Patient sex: M
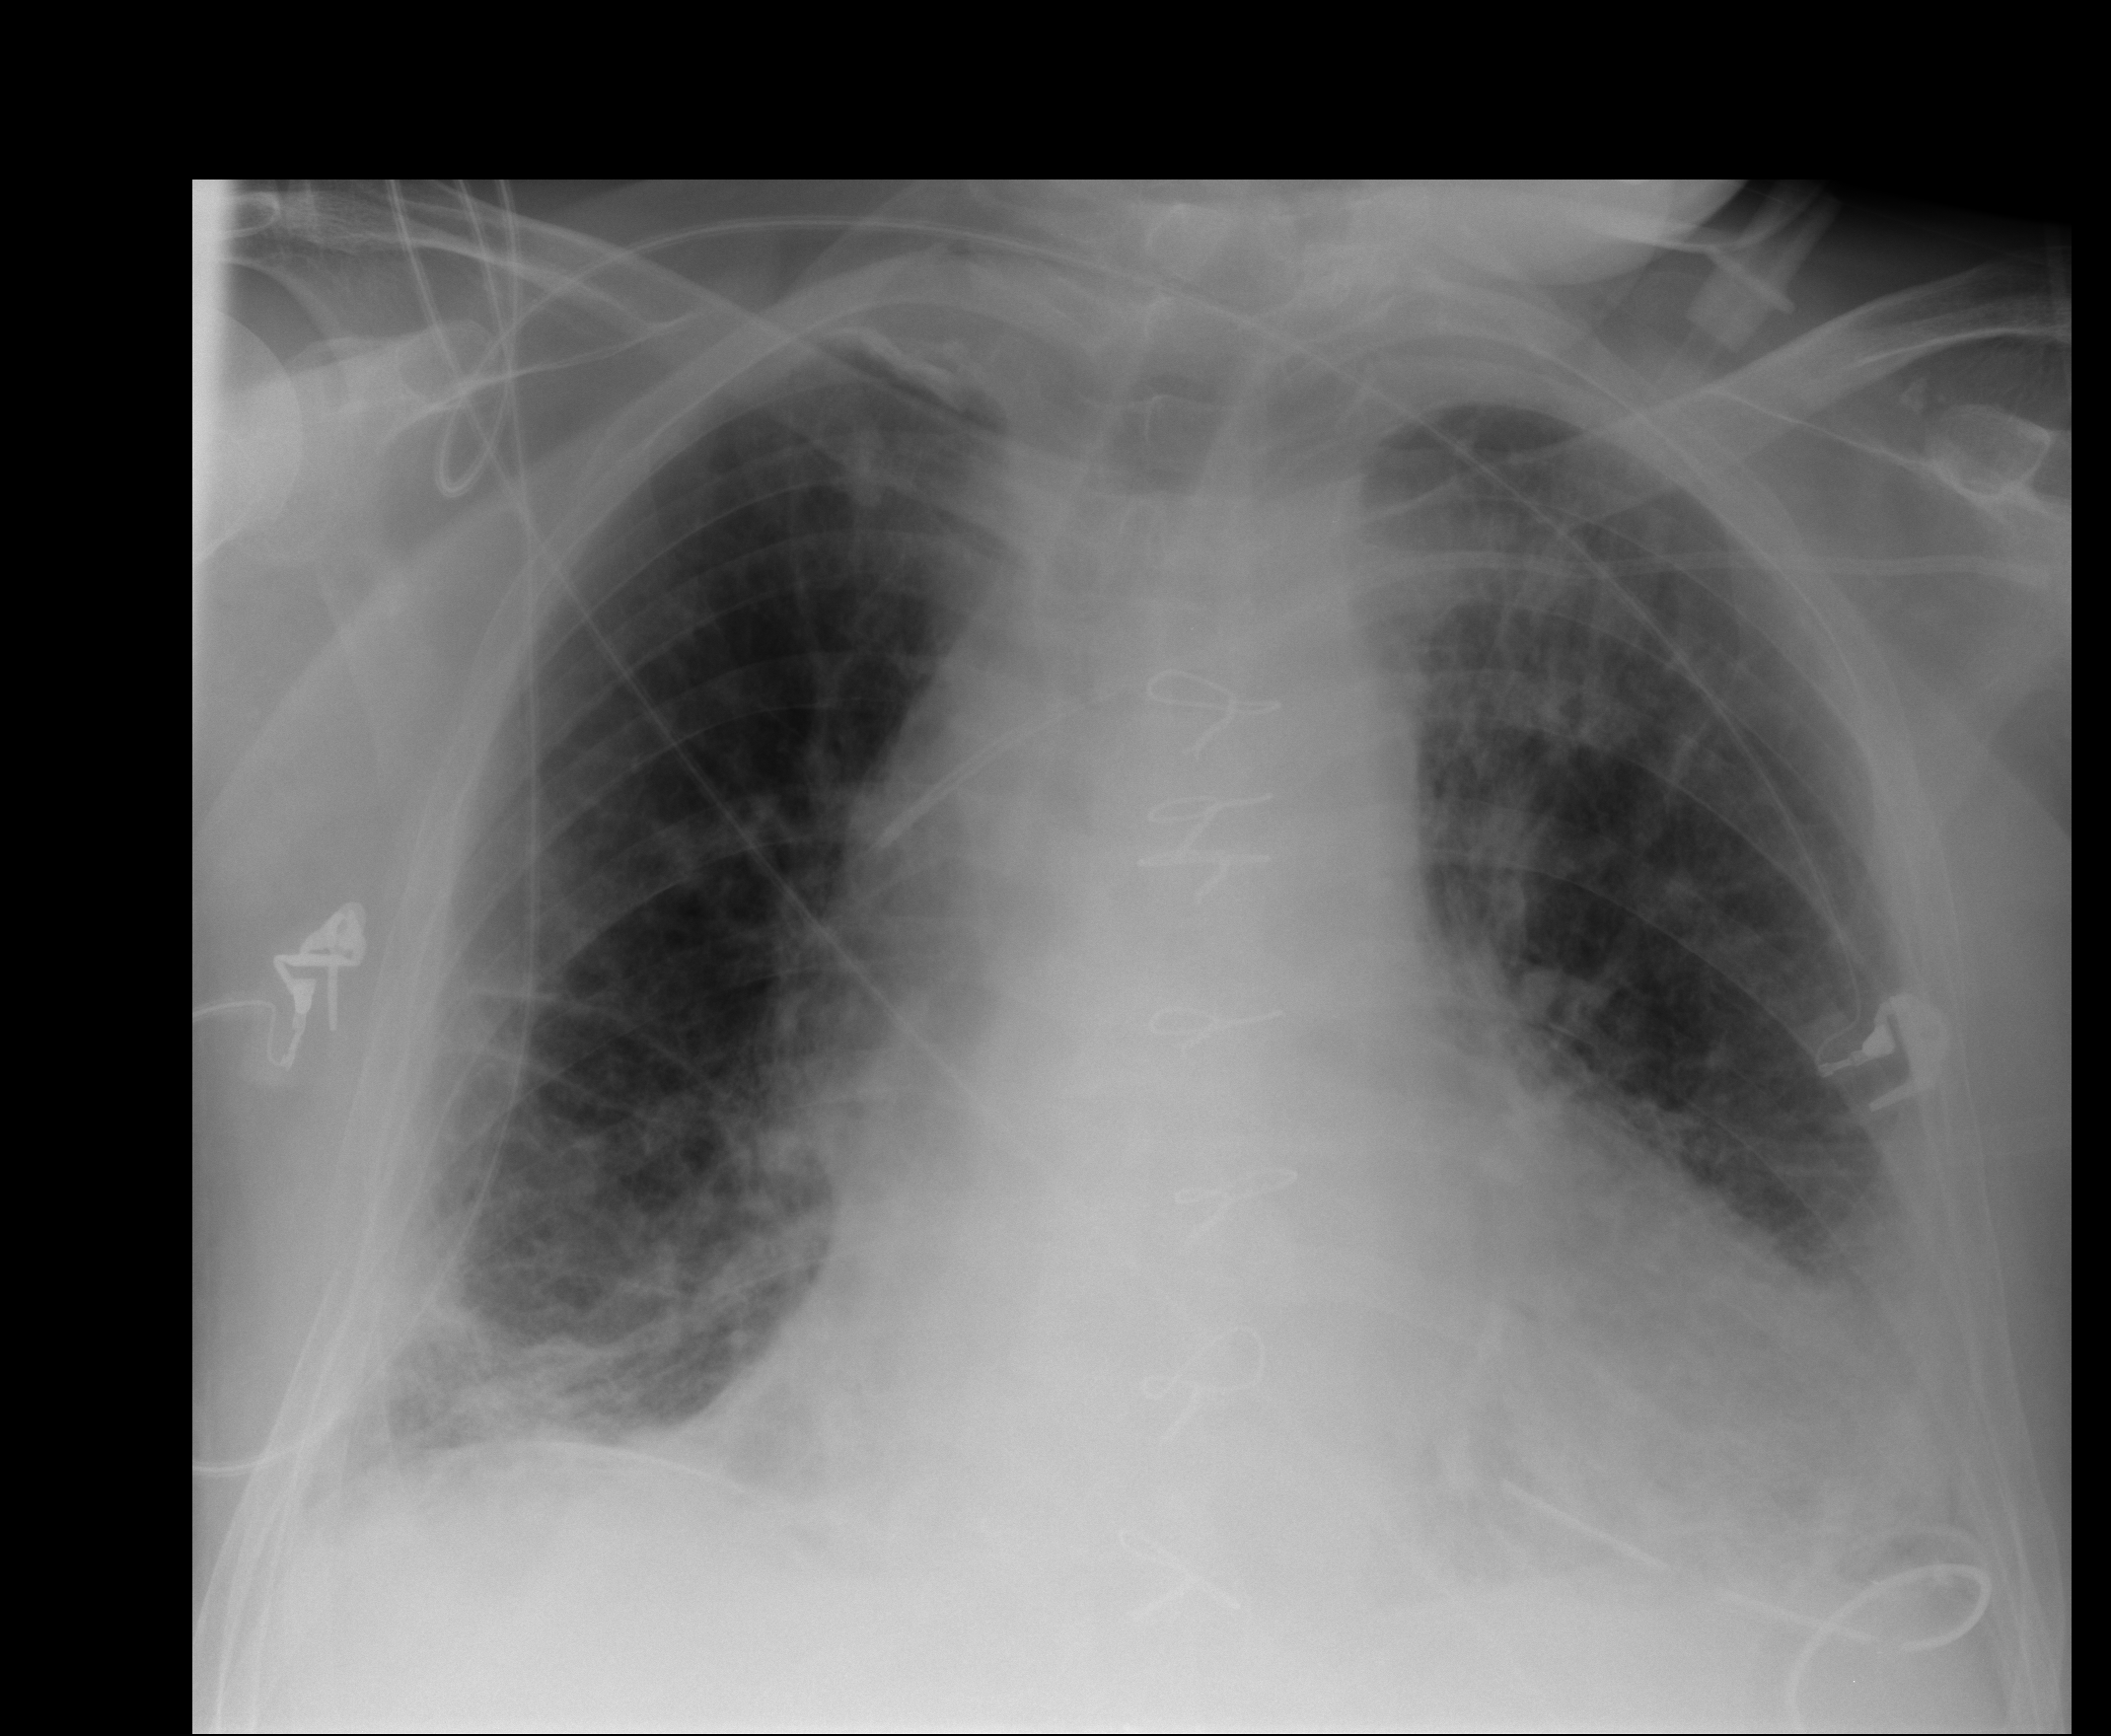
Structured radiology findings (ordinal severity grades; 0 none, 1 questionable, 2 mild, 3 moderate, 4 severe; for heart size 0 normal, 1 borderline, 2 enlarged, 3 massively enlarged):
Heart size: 2
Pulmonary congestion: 2
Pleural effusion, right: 2
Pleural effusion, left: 2
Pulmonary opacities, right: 0
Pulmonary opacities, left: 0
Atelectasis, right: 2
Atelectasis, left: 2